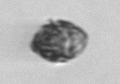
Label: Kryptoperidinium_triquetrum